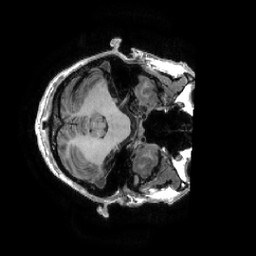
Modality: T1w
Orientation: axial
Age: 31
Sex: male
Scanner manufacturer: ge
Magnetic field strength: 3 T
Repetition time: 0.0073 s
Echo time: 0.003 s